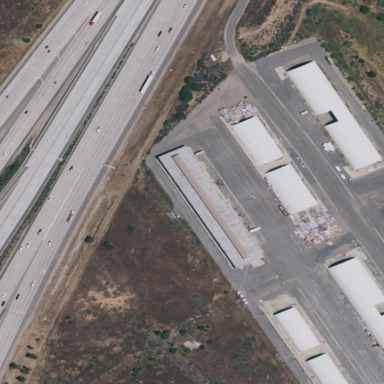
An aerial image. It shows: Industrial building.